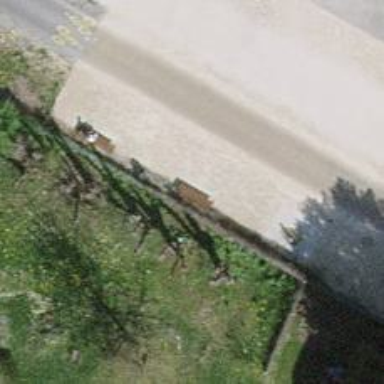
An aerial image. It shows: Bench for seating.